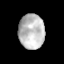
Tissue: skin
Cell type: Epithelial cells
Senescence score: 0.9141
Nuclear area (px): 867
Mean DAPI intensity: 192.183